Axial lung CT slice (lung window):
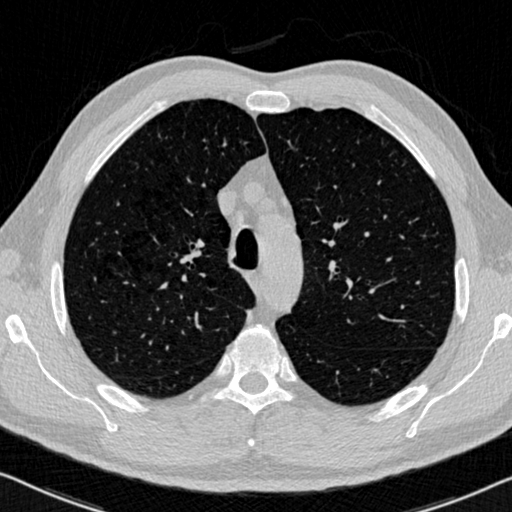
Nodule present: no